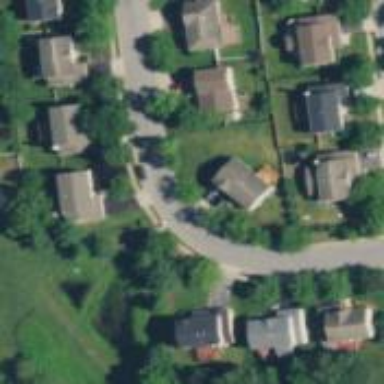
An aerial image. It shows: Residential road with sidewalk on the left side.